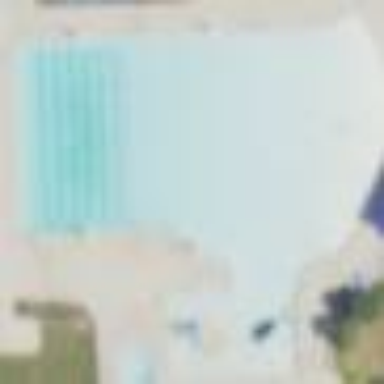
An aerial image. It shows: Swimming pool area designated for leisure and sports activities.